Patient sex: M
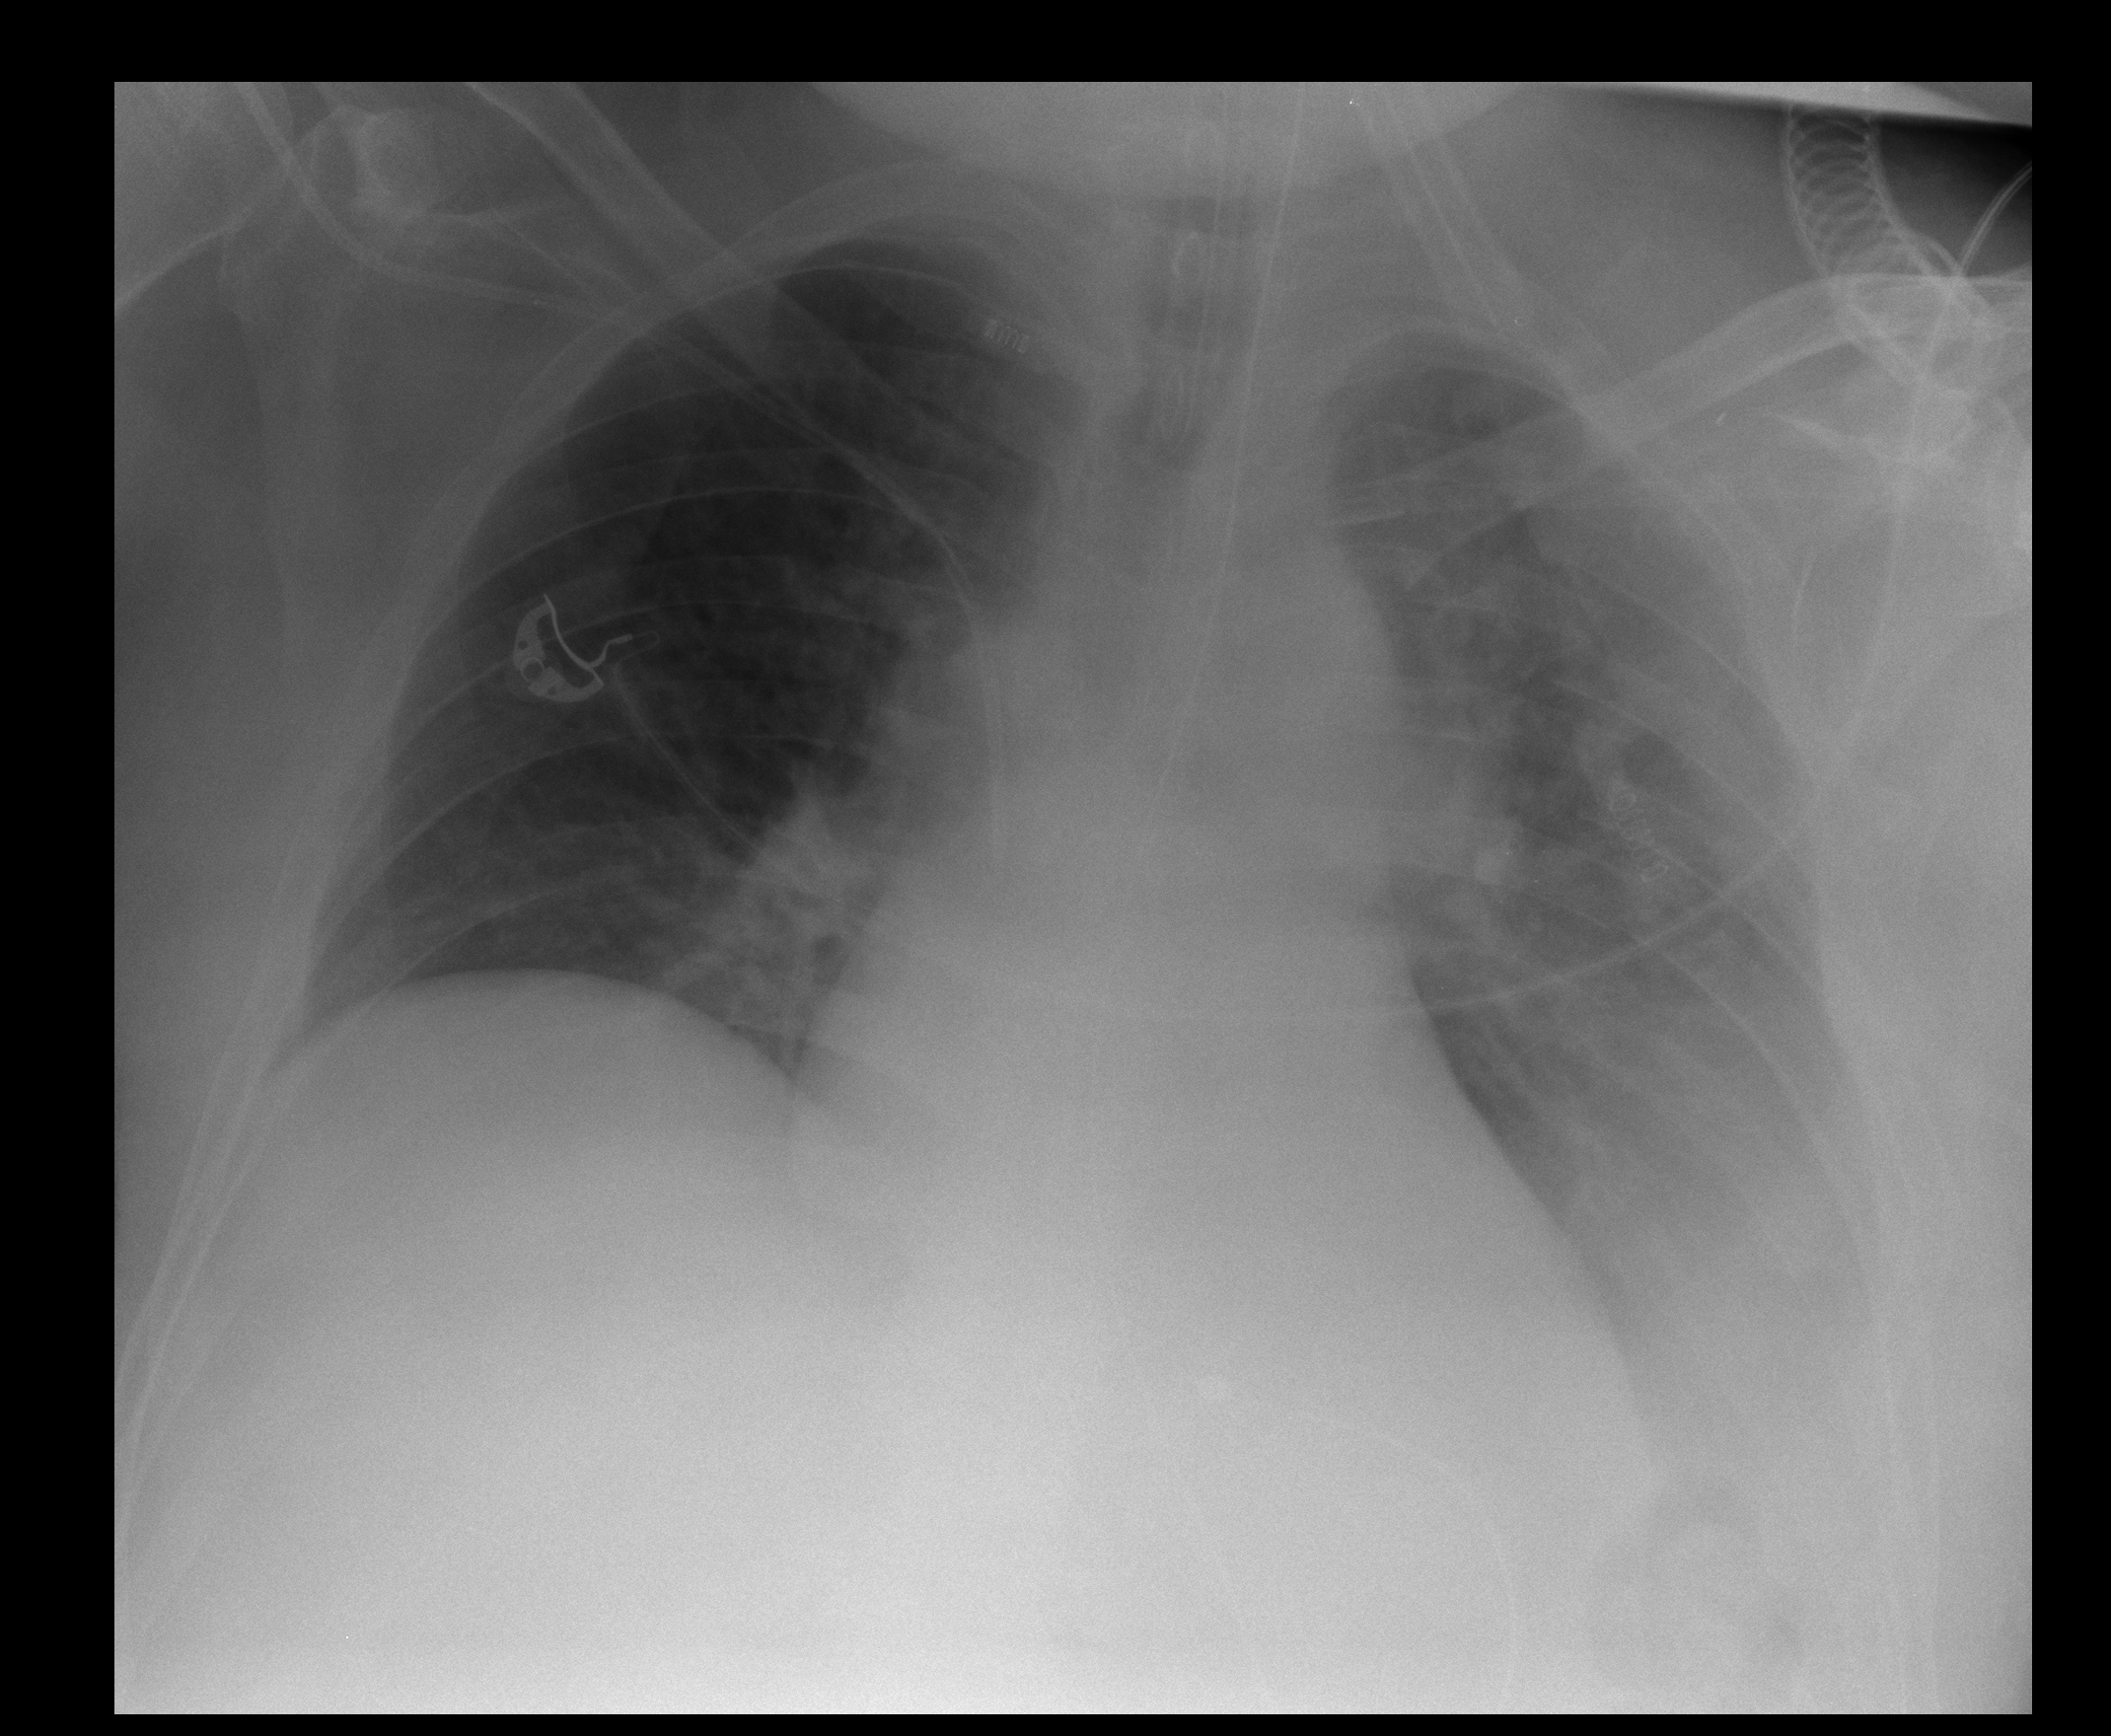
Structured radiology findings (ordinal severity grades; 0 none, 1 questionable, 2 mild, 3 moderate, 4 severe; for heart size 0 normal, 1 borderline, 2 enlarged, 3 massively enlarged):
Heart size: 1
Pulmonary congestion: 2
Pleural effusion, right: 0
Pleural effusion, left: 3
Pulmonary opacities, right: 0
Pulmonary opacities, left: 0
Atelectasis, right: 0
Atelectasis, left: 2